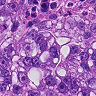
Metastatic tissue present: yes